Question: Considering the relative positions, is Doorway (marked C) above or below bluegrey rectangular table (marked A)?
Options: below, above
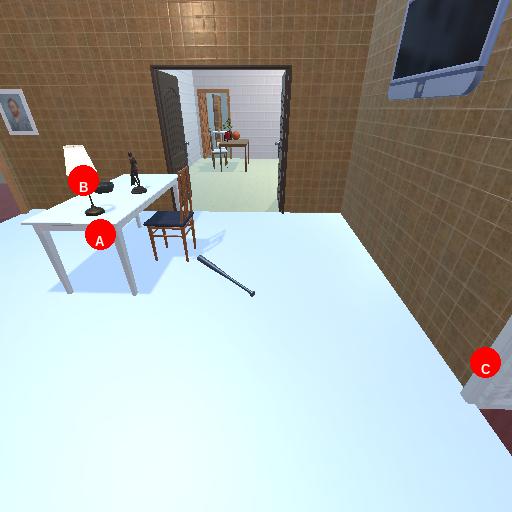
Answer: below